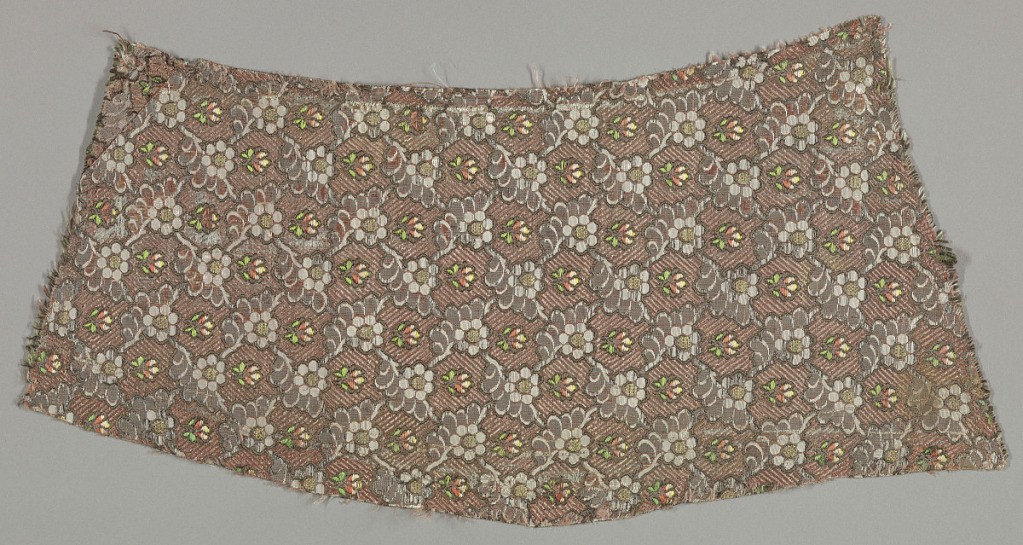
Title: Sleeve
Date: mid-18th century
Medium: silk Technique: woven
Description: Portion of the sleeve of a man's coat. Small scale floral pattern